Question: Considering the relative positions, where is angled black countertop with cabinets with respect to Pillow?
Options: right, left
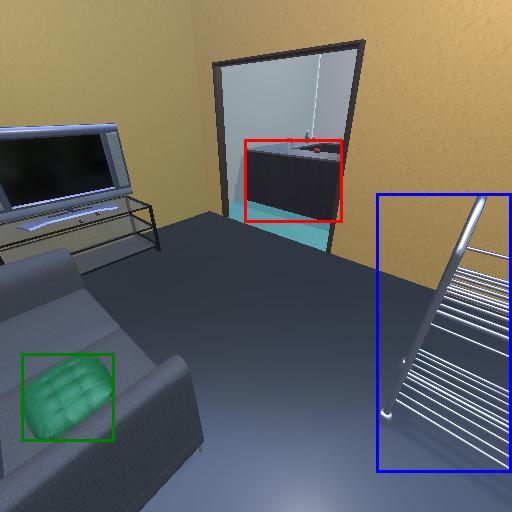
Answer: right